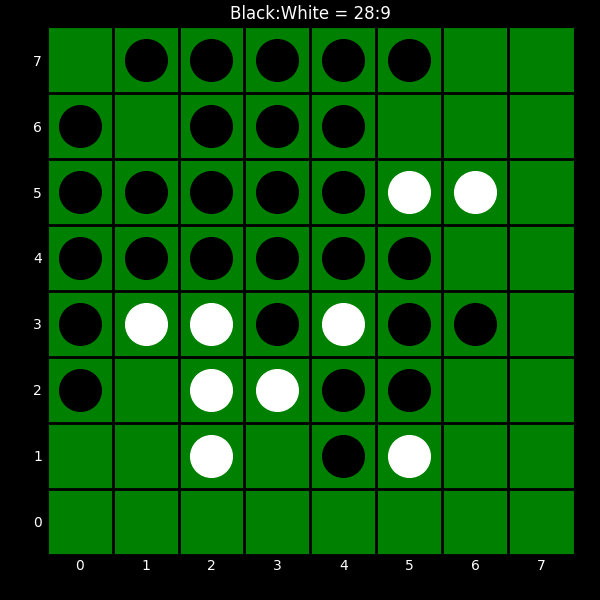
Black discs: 28
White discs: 9